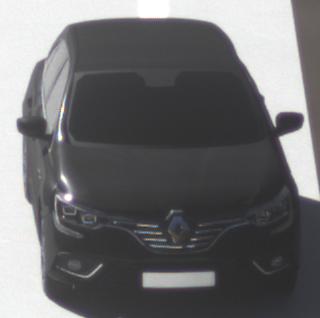
Make: Renault
Model: Mégane ENERGY TCe 100
Detailed model: Mégane (IV)
Model produced from: 2016/03
Model produced until: 2018/08
Doors: 5
Color: black
Road condition: dry road
Daytime: morning or afternoon
Contrast: high contrast